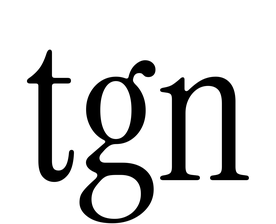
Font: InstrumentSerif-Regular